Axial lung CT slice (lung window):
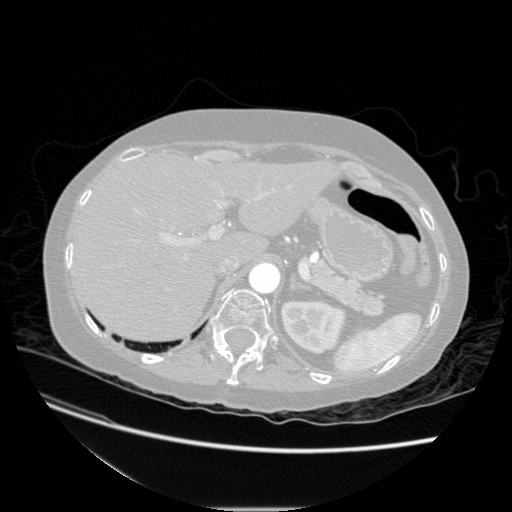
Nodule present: no